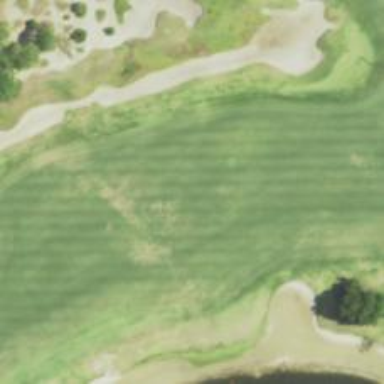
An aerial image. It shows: View of golf hole.